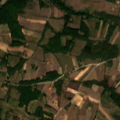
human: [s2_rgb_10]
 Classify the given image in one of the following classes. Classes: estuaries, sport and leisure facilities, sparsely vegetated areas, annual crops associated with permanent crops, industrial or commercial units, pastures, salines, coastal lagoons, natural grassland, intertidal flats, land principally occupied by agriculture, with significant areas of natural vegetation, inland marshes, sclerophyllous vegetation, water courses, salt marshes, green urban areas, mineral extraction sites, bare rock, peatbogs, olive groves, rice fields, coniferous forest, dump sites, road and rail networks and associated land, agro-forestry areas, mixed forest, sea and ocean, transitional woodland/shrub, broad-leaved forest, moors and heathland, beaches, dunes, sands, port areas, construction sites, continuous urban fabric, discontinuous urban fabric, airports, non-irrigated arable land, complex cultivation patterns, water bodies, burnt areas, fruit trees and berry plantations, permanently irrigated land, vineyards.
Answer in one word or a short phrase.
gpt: complex cultivation patterns, land principally occupied by agriculture, with significant areas of natural vegetation, broad-leaved forest